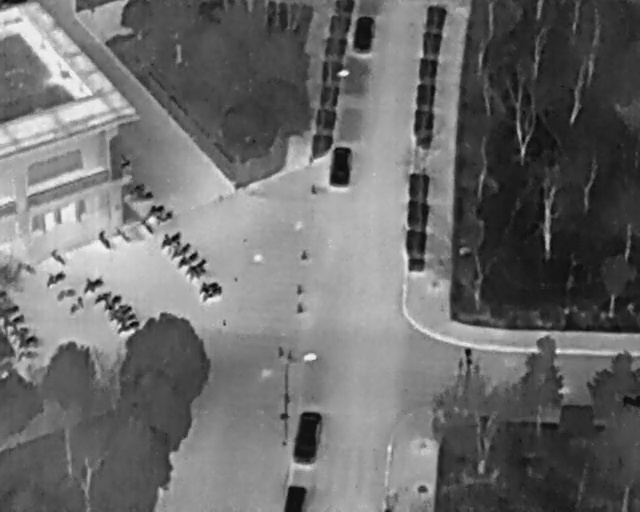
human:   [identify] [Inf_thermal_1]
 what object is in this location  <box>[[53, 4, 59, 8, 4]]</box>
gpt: <ref>1 medium car at the top</ref>

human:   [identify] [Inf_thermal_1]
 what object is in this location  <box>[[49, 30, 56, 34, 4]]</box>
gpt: <ref>1 medium car at the center</ref>